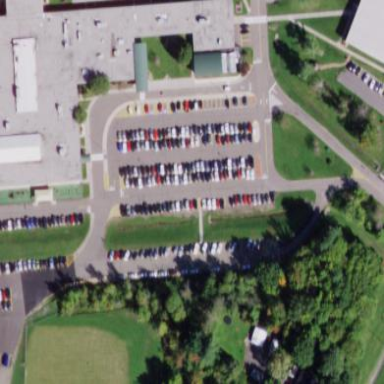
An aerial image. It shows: Parking area.